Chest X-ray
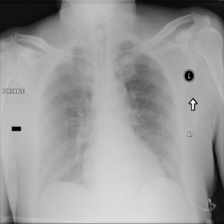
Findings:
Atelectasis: negative
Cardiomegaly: negative
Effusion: negative
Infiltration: positive
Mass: negative
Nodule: negative
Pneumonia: negative
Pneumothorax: negative
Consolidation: negative
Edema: negative
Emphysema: negative
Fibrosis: negative
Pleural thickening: negative
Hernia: negative